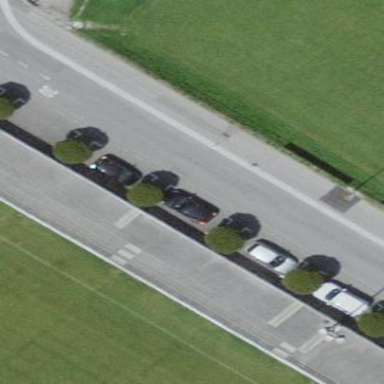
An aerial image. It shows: Parking area with surface.